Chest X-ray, PA view. Patient: 52 years old, sex F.
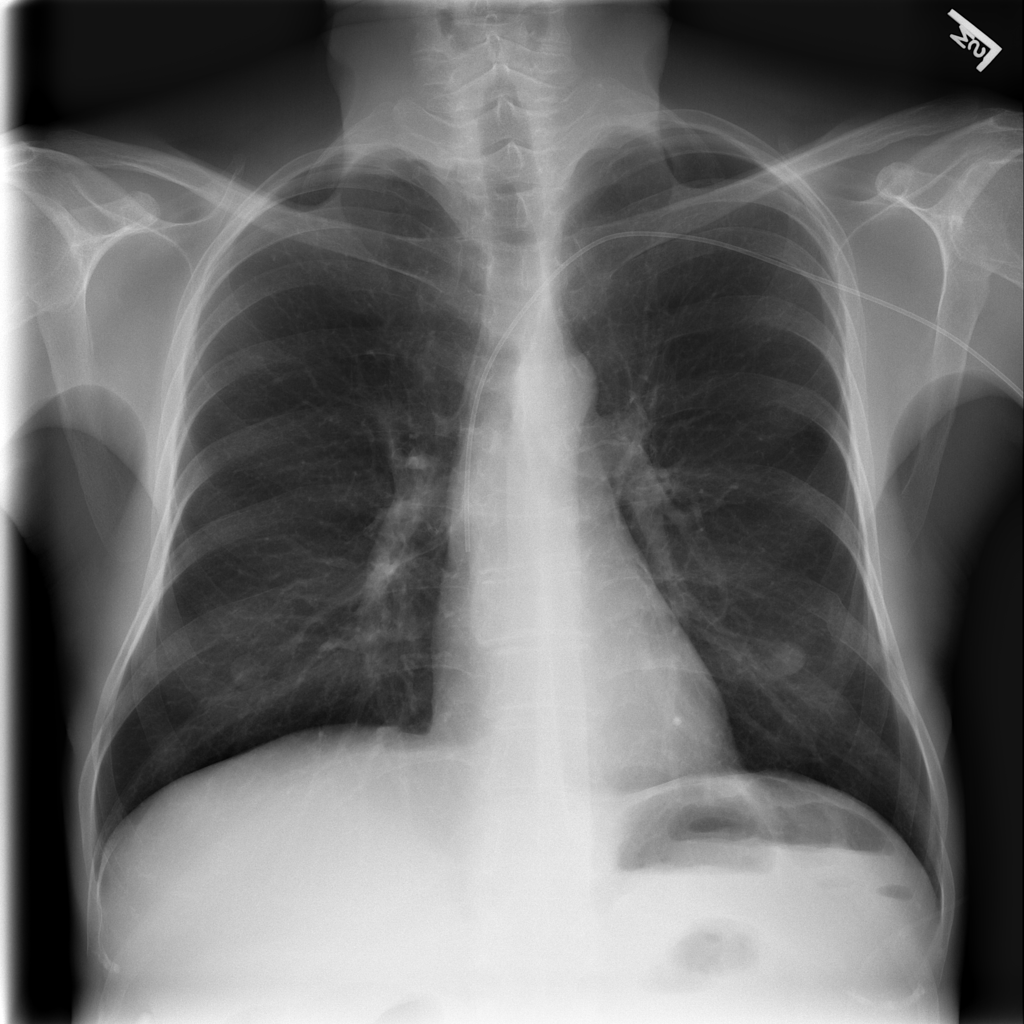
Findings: No Finding